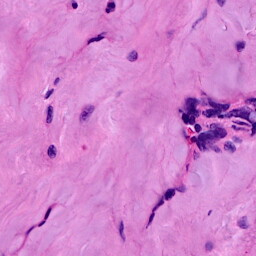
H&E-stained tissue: Breast